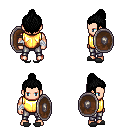
a pixel art fantasy rpg character, male body template, human, light skin, gold chest armor, metal pants, black short topknot hairstyle, white cloth bandages, gray slippers, shield, four views (front, back, left, right), 2x2 character sprite sheet, small pixel art, hard edges, no anti-aliasing